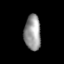
Tissue: lung
Cell type: Endothelial cells
Senescence score: 0.549
Nuclear area (px): 571
Mean DAPI intensity: 150.76